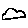
Label: cloud